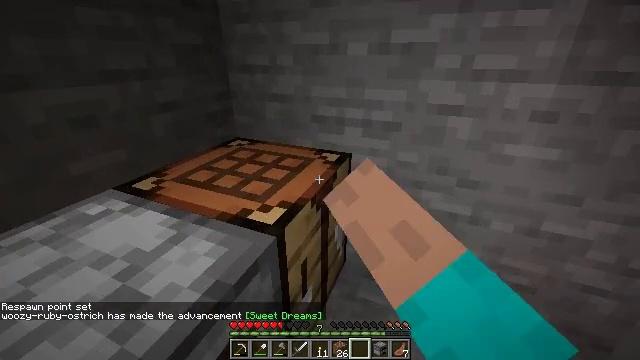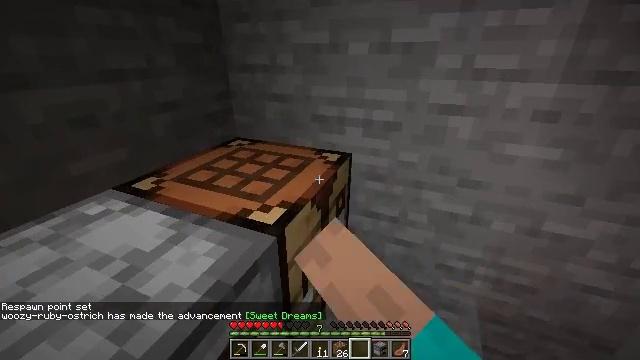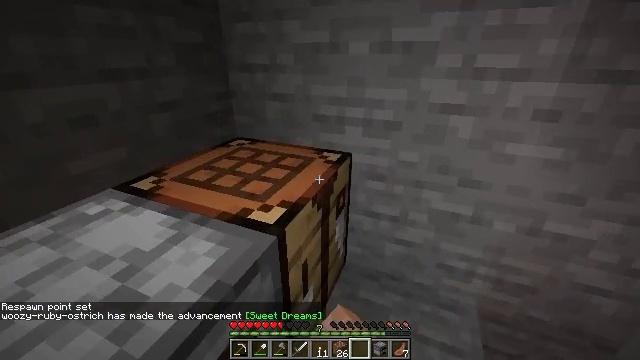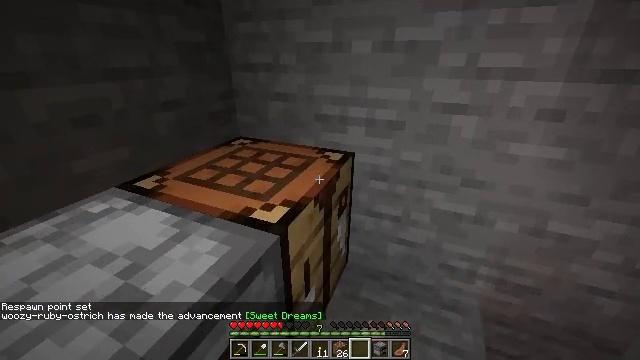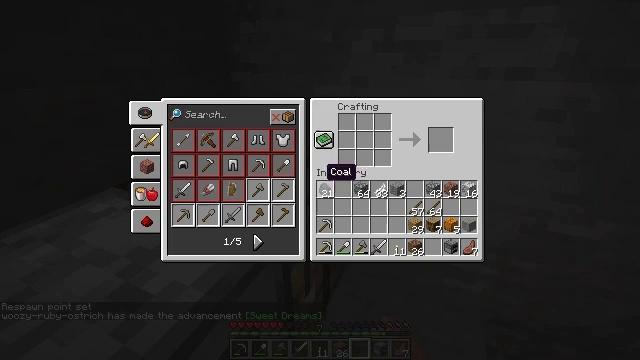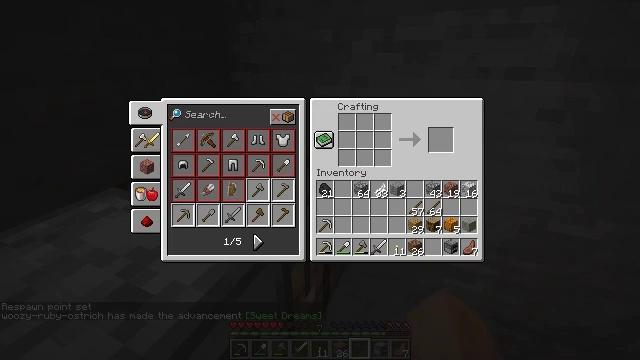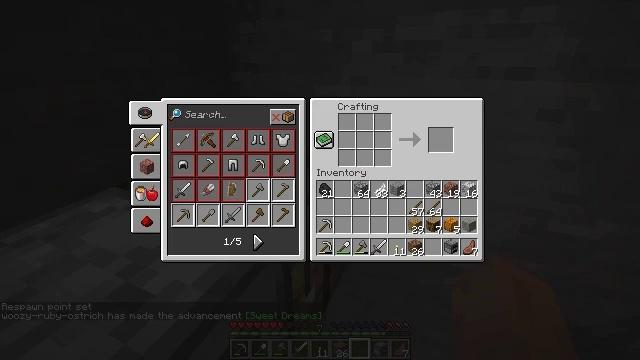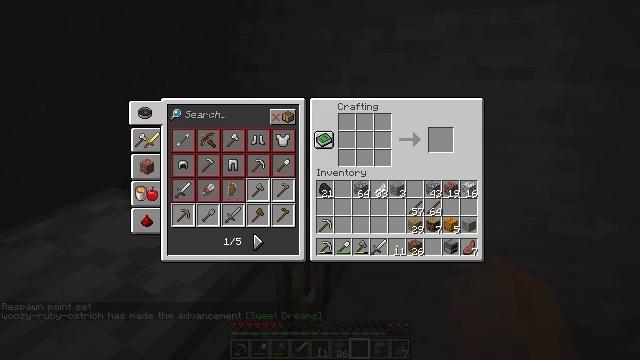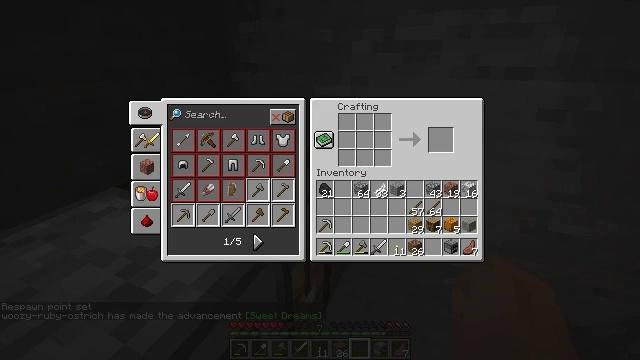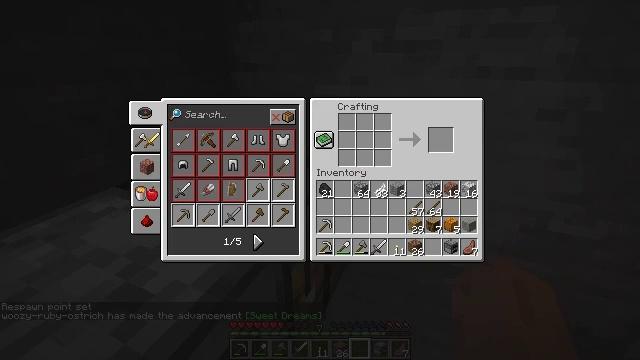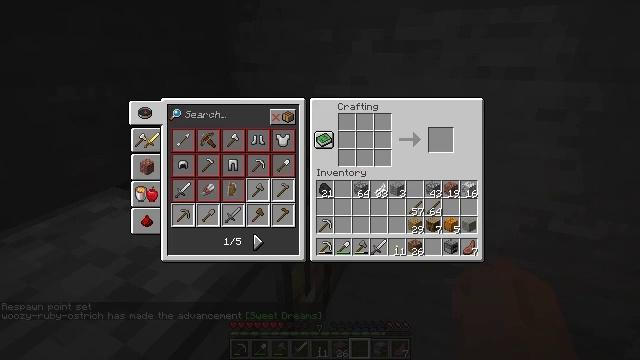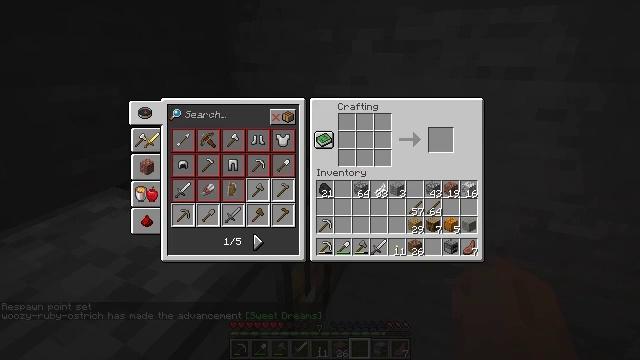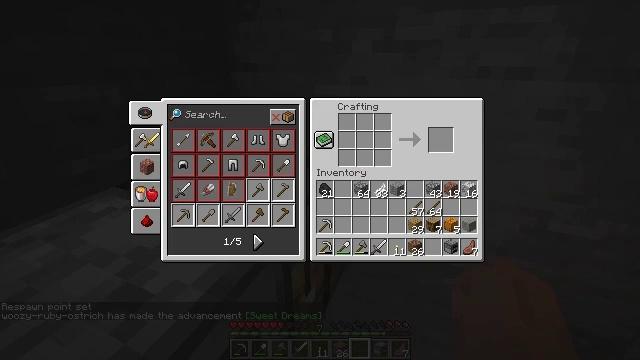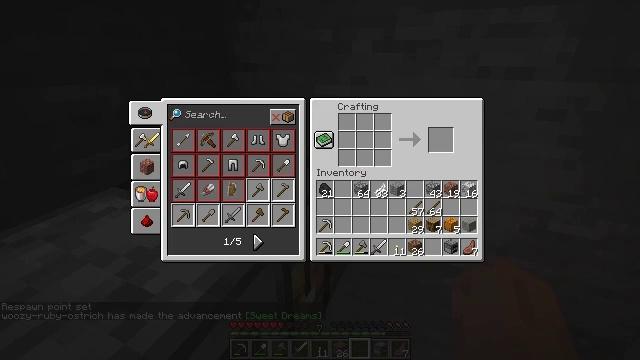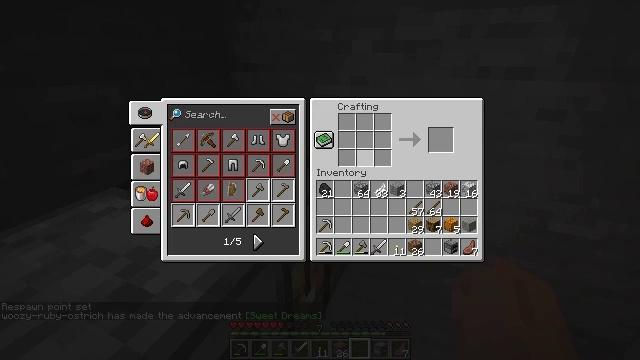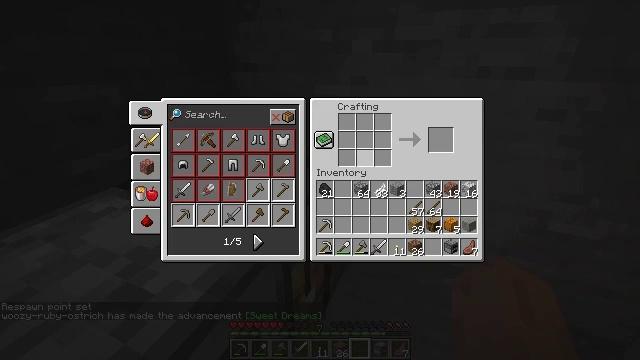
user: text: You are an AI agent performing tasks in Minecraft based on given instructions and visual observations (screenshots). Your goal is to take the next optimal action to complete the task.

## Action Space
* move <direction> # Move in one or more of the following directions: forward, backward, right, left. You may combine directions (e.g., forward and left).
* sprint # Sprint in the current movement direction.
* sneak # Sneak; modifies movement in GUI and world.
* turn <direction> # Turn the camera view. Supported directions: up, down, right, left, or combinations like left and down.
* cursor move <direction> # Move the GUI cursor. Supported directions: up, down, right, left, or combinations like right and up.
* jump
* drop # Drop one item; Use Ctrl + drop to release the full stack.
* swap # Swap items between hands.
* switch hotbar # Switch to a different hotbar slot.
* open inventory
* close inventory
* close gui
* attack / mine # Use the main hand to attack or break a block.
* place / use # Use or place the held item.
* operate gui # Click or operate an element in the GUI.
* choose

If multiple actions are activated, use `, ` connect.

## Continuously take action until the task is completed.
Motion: motion action
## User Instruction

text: Drop a pumpkin.
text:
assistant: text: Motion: use / place
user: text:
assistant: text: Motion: no_op
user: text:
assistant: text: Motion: no_op
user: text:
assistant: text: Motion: open gui
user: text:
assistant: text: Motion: no_op
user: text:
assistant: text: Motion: no_op
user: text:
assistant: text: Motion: no_op
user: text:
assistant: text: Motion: no_op
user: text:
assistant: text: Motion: no_op
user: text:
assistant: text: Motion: no_op
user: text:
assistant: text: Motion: cursor move right
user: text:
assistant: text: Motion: cursor move right
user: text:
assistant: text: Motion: cursor move right
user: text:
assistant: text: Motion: cursor move right
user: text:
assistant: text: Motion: no_op
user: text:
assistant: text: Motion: no_op
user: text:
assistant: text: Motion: no_op
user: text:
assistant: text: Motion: no_op
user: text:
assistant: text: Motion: no_op
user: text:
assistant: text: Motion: no_op
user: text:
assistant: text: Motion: no_op
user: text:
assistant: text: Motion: no_op
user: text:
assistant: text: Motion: no_op
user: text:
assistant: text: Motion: no_op
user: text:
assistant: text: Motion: no_op
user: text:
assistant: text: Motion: no_op
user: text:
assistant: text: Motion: no_op
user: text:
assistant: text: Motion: no_op
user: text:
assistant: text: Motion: no_op
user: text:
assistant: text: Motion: no_op